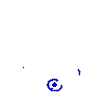
Particle: pion